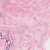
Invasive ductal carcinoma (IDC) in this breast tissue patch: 0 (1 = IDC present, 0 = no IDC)